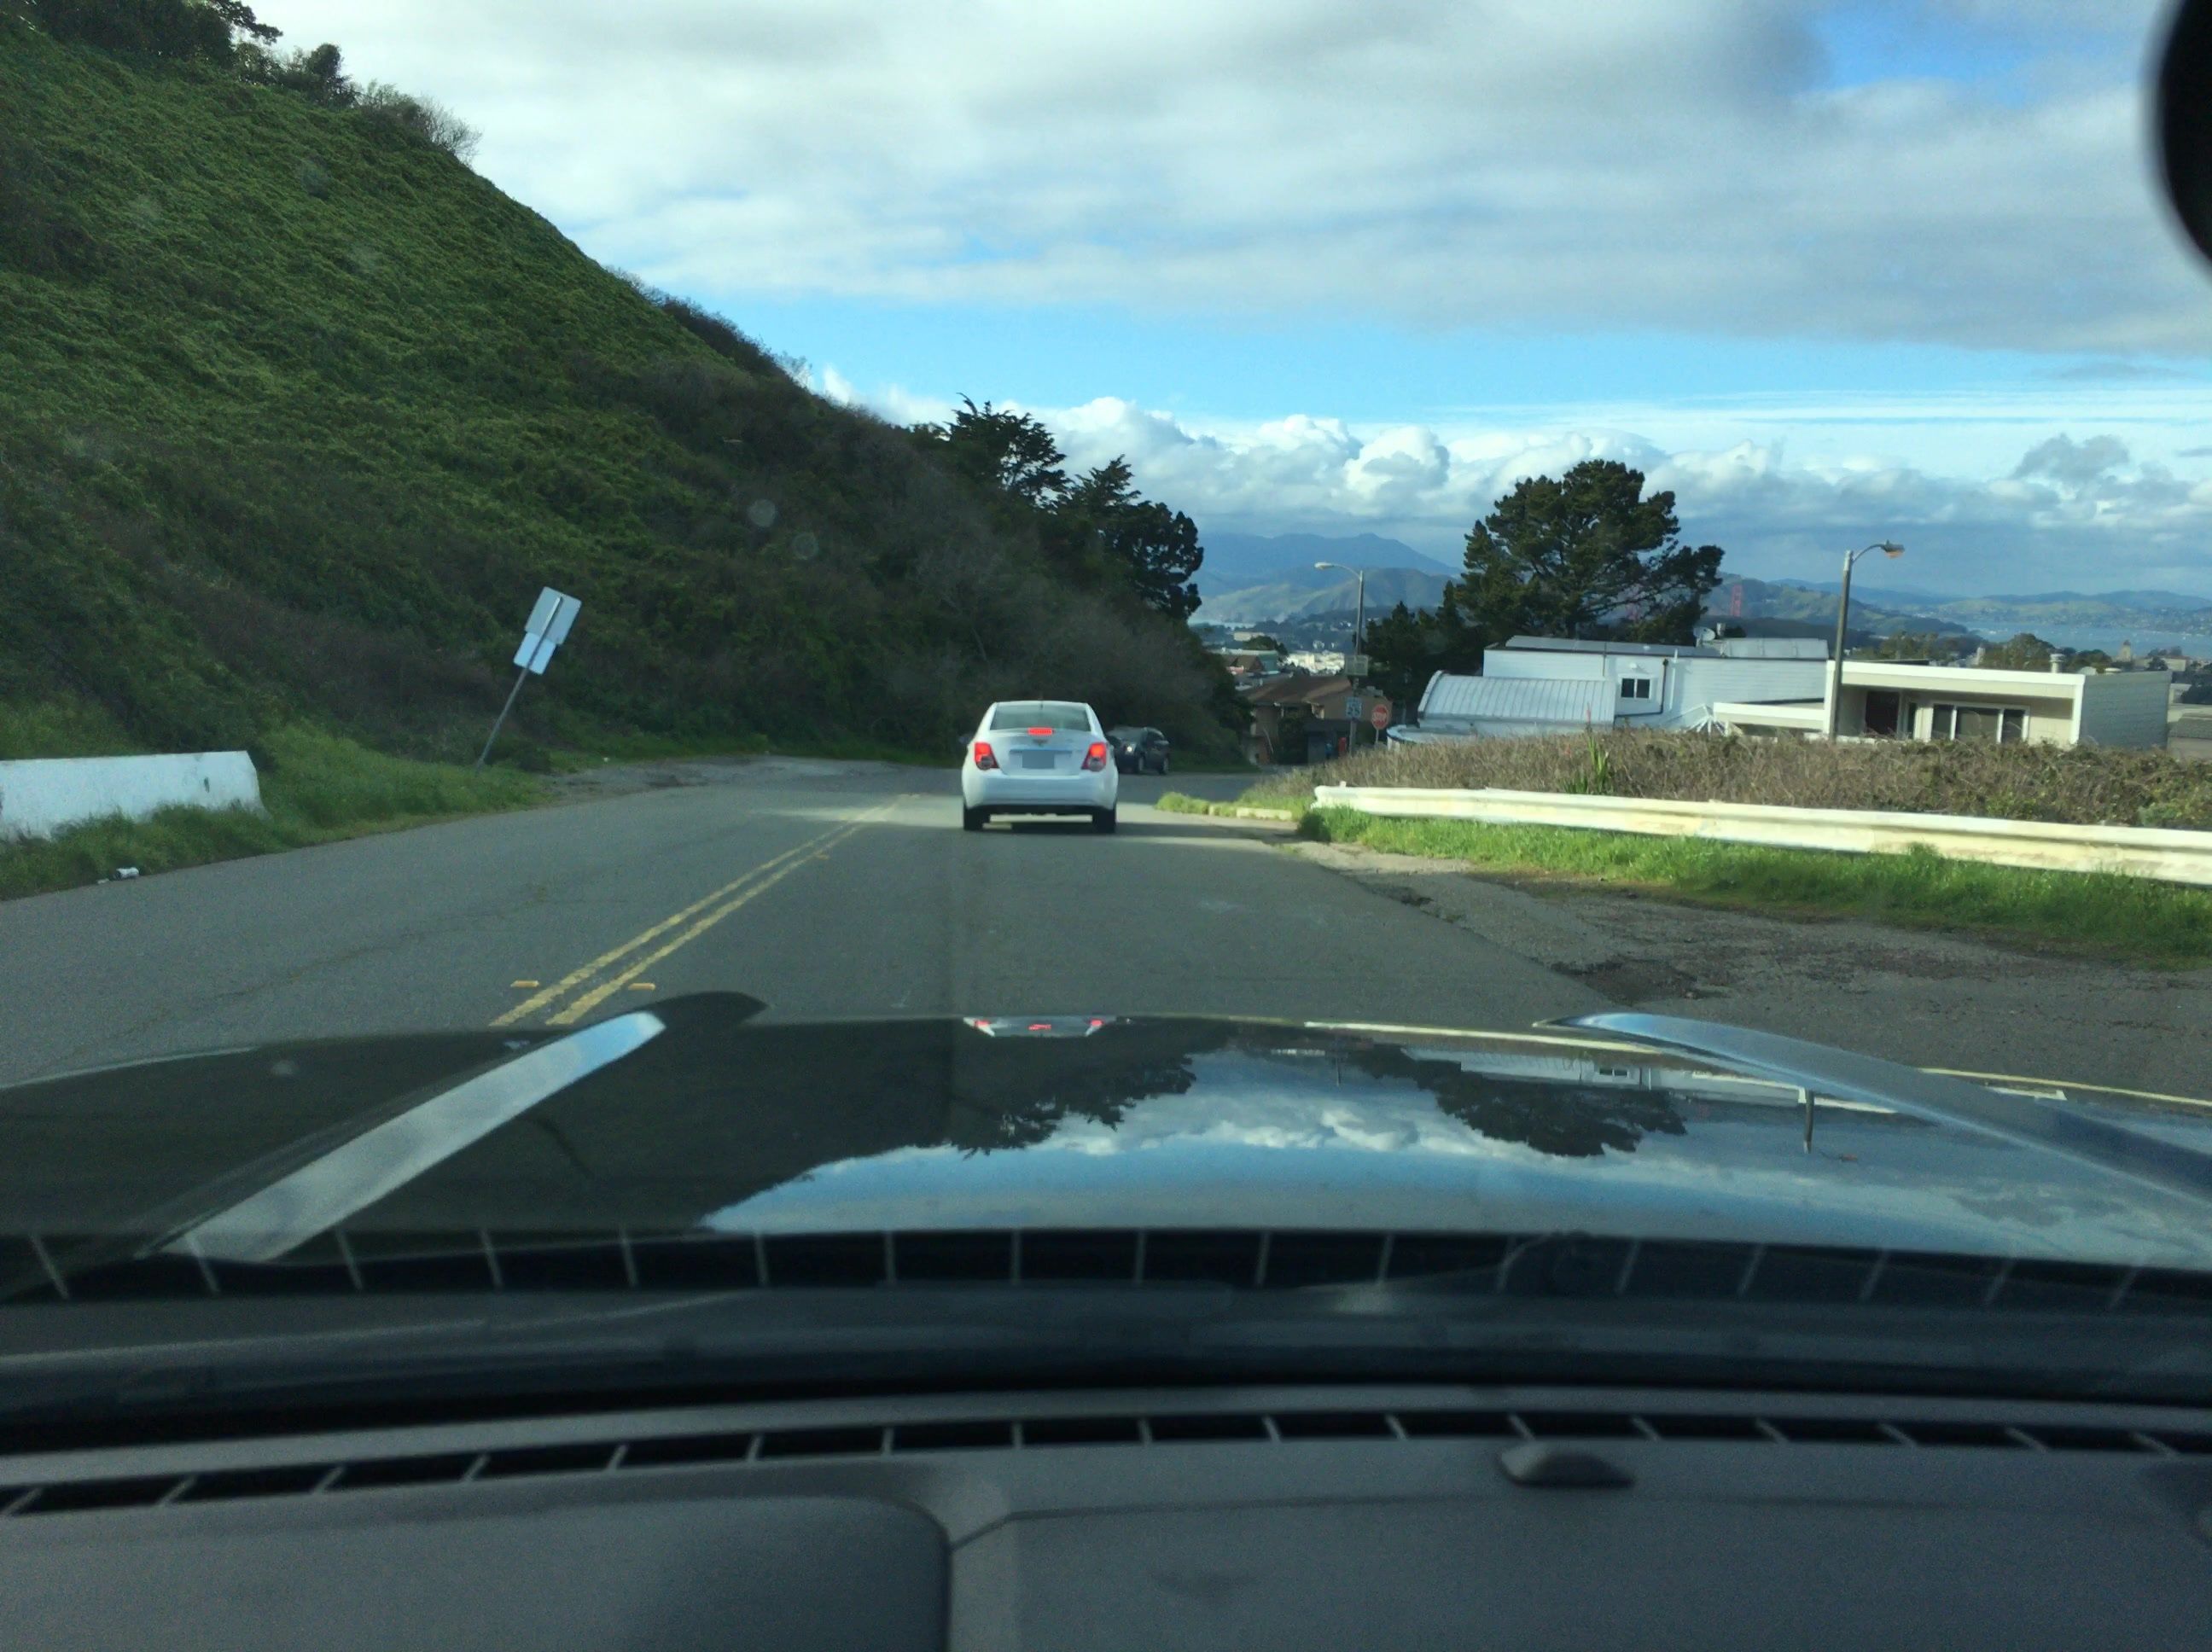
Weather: cloudy
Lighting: day
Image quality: slightly poor
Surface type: driving surface
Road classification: cycleway, tertiary
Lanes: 2
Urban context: urban centre
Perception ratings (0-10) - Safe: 2.79, Lively: 3.23, Beautiful: 5.8, Boring: 3.75, Depressing: 6.64, Wealthy: 1.03